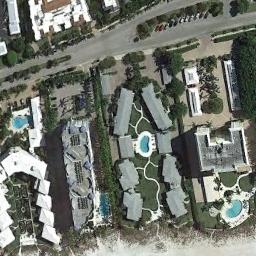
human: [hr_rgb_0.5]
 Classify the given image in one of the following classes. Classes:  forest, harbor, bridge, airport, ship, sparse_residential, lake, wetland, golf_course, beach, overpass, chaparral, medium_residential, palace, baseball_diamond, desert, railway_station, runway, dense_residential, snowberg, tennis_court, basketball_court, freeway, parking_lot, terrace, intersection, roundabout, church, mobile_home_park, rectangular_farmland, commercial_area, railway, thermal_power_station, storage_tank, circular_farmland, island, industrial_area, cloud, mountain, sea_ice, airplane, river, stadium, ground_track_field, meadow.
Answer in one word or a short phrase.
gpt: dense_residential